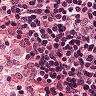
Metastatic tissue present: no